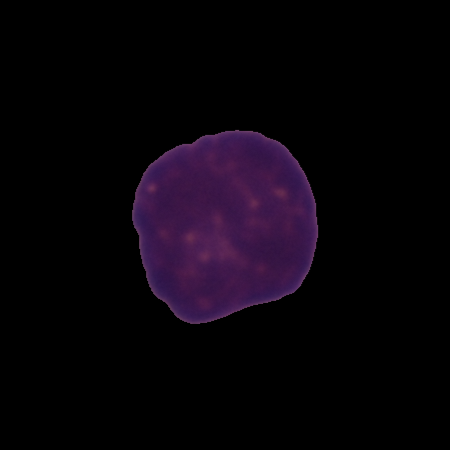
Label: healthy